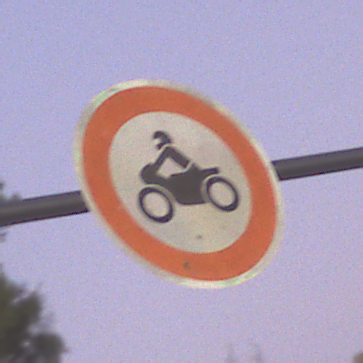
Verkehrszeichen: VerbotKraftraeder
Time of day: Dawn
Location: Outdoor (RoadRail)
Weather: Clear
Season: NotSpecified
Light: Natural